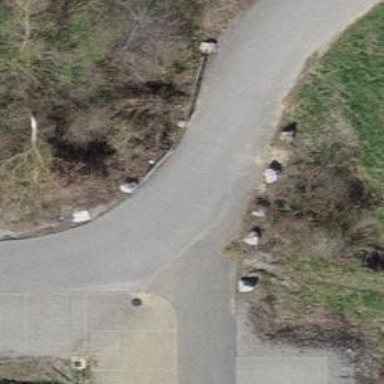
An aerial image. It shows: Culvert tunnel.